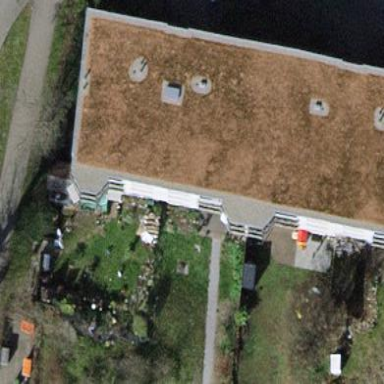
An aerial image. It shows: Building with apartments and flat roof.